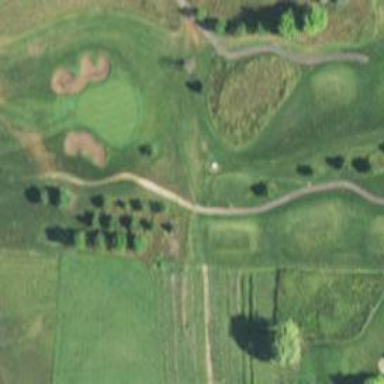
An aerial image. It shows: Designated golf course path.